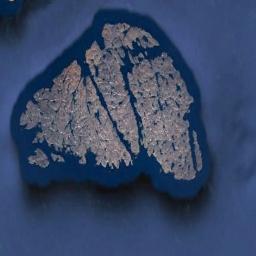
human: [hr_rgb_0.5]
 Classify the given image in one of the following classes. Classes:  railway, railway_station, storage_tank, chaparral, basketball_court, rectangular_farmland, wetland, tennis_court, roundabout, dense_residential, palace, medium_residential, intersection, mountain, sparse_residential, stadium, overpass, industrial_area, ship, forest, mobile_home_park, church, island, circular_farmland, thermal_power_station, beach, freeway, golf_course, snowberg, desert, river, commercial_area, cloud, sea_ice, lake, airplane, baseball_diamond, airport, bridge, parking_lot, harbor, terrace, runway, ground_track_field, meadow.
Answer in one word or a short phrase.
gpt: island